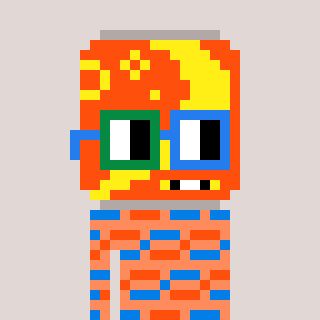
a pixel art character with square green and blue glasses, a pop-shaped head and a peachy-colored body on a warm background